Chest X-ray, PA view. Patient: 67 years old, sex F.
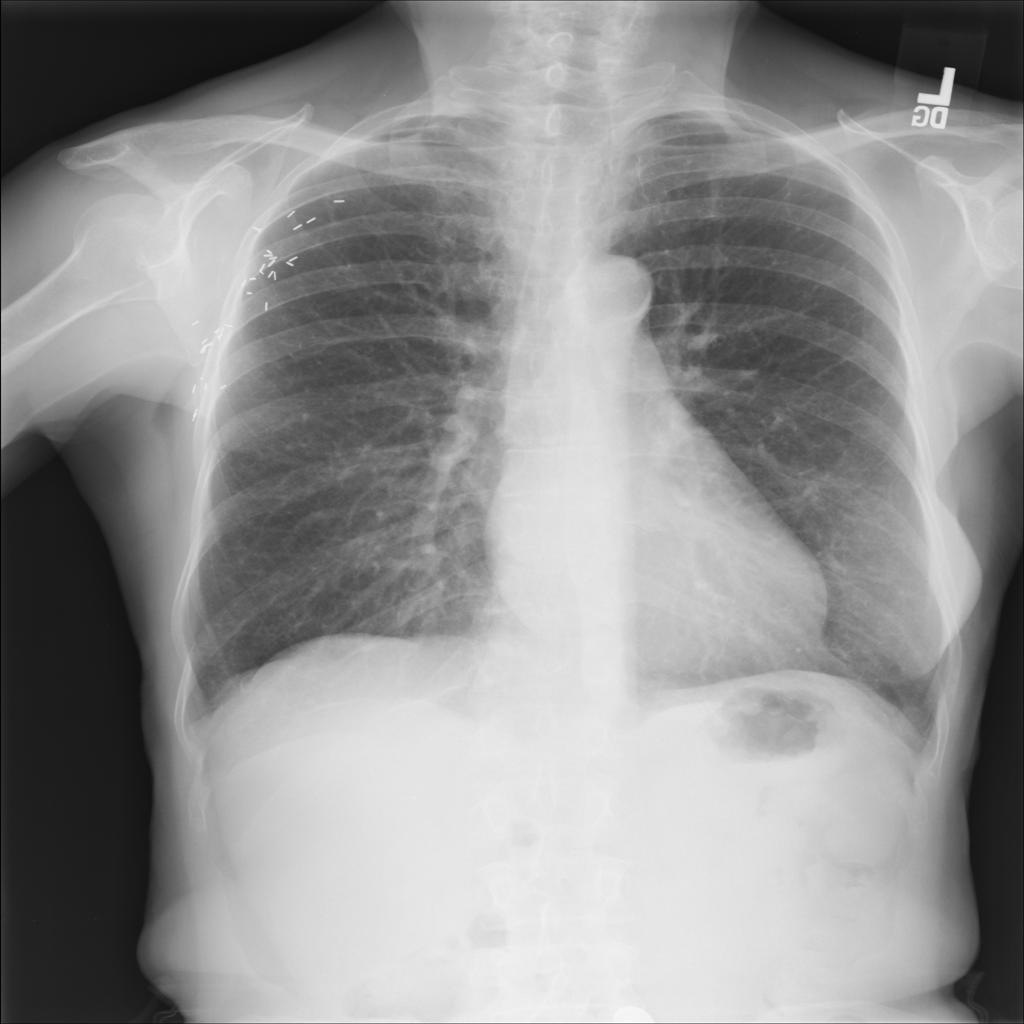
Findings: No Finding